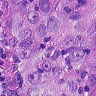
Metastatic tissue present: yes